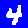
Digit: 4